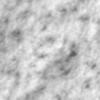
Label: no_change